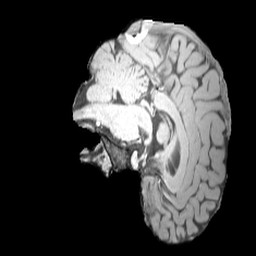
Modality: MP2RAGE
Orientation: sagittal